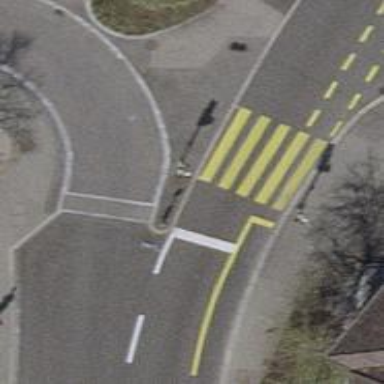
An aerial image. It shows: Road with traffic signals and zebra crossing. The crossing markings are zebra.